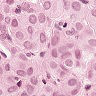
Metastatic tissue present: yes